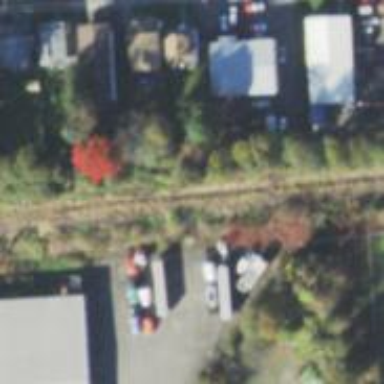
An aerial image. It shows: Disused railway spur.